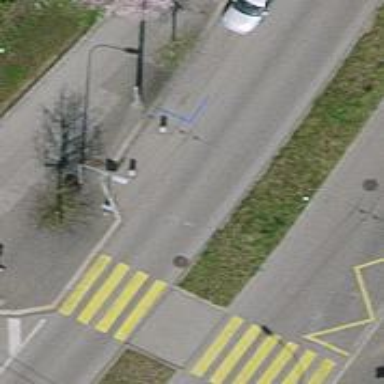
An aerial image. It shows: Bollard made of concrete.